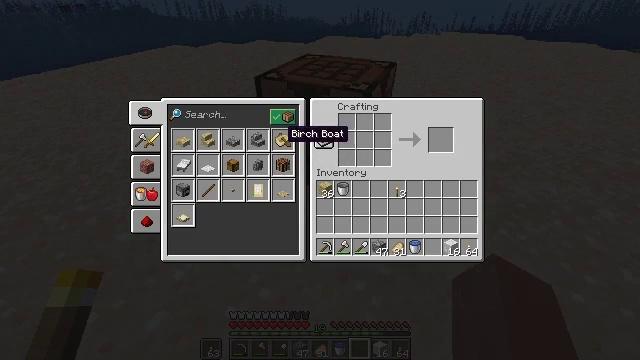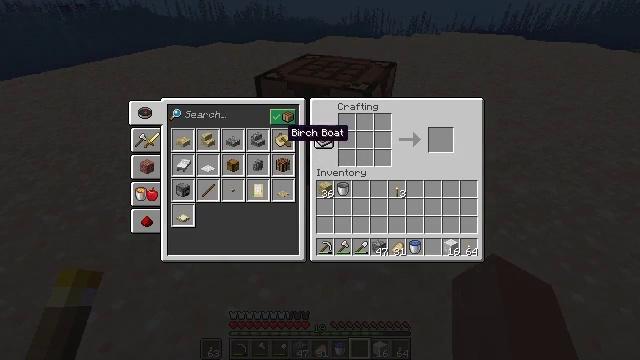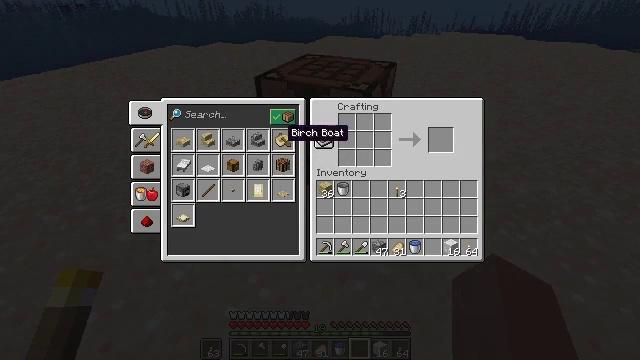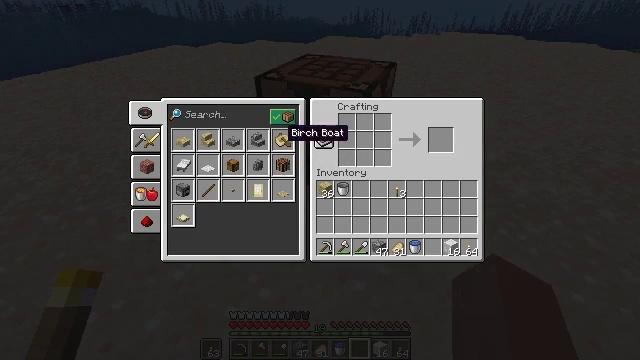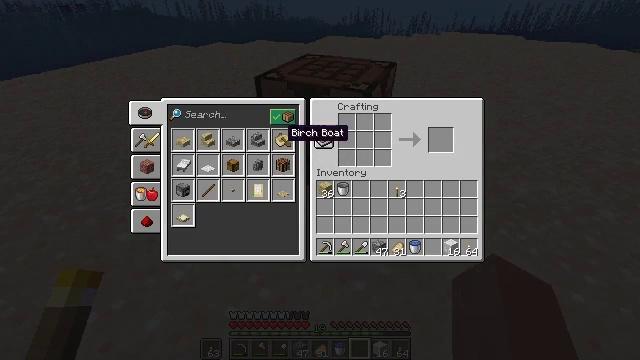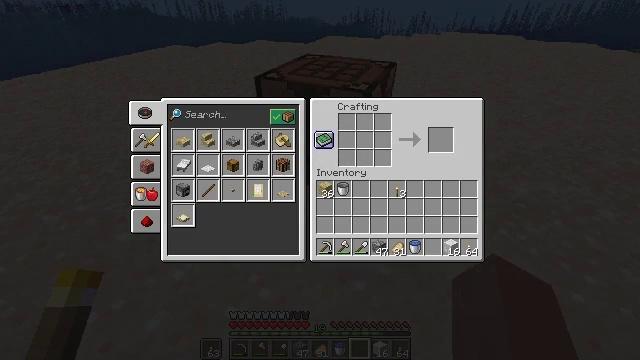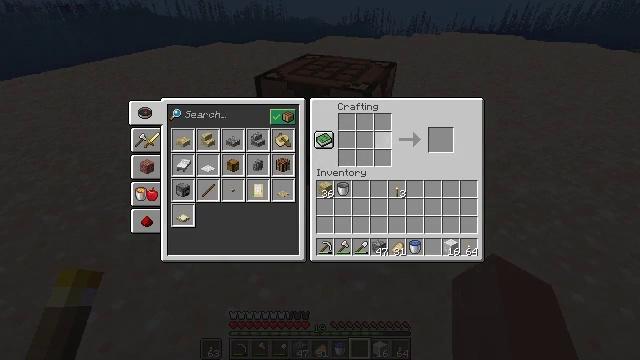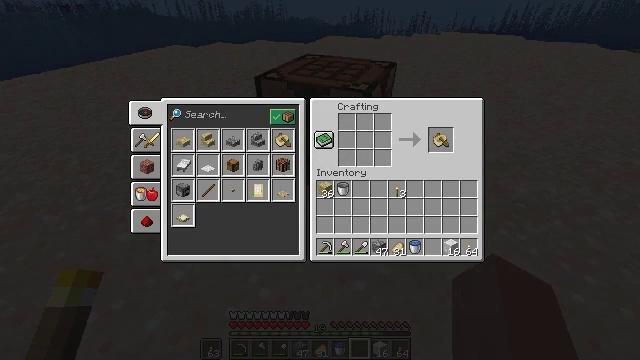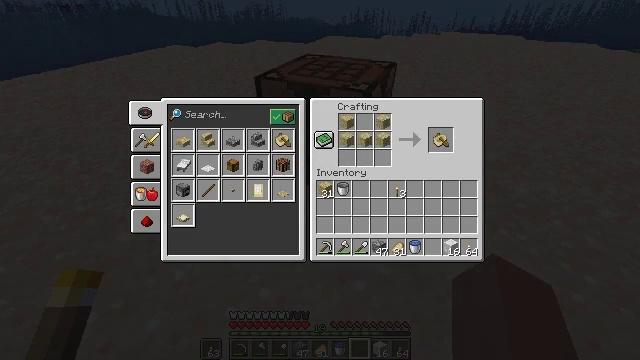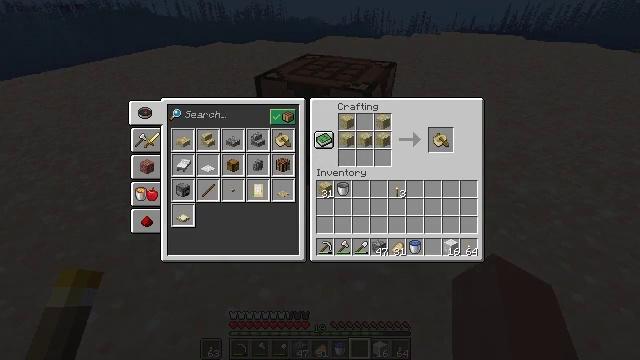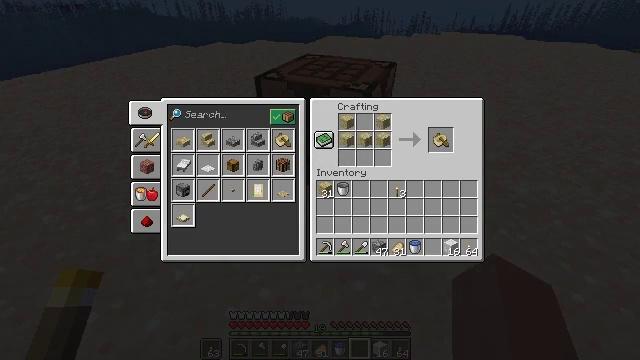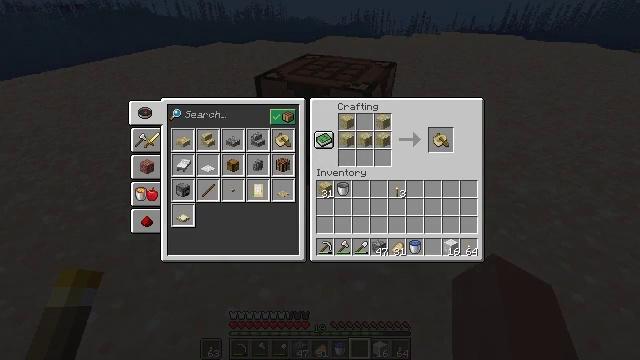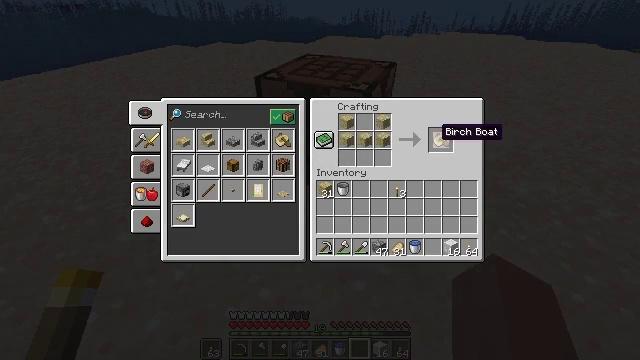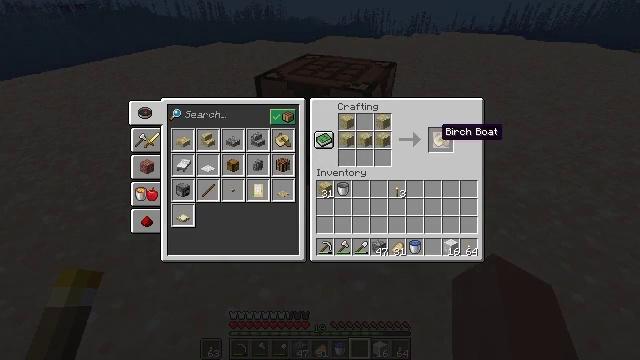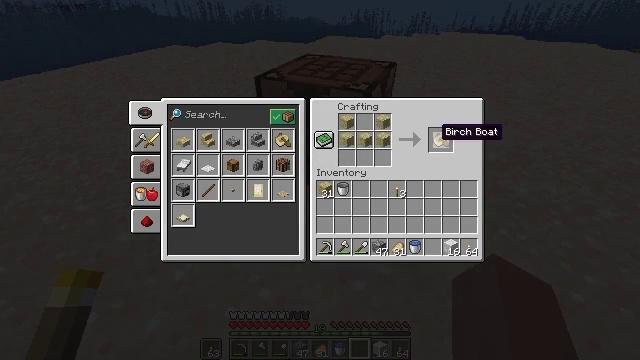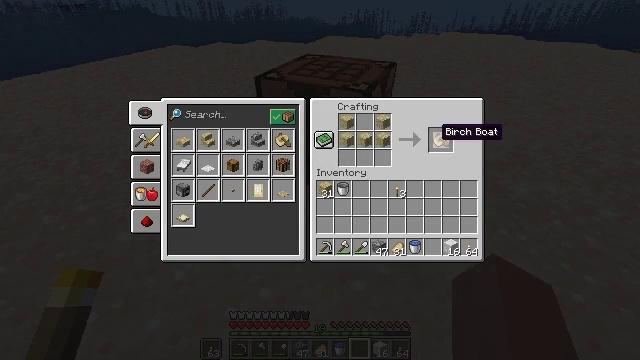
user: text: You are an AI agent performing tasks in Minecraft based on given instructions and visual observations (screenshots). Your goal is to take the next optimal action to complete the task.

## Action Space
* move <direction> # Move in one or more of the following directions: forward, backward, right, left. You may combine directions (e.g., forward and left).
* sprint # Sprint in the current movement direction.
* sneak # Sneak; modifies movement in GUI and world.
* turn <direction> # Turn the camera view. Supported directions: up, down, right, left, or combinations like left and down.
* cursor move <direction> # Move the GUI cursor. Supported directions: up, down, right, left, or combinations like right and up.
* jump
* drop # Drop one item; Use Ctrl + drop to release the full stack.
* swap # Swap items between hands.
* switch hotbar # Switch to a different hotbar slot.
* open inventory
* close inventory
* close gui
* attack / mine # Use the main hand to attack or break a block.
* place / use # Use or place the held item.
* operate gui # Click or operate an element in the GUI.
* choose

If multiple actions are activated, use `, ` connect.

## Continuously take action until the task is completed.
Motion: motion action
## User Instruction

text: Use the crafting table to create a birch boat.
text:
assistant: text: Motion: no_op
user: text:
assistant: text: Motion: operate gui
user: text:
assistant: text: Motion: operate gui
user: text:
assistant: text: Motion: no_op
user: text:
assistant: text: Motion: cursor move right
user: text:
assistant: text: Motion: cursor move right
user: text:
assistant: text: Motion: cursor move right
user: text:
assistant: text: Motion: cursor move right
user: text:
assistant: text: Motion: no_op
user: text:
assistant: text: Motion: no_op
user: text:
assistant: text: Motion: no_op
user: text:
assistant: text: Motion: no_op
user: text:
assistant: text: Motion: no_op
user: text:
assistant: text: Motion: no_op
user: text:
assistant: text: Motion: no_op
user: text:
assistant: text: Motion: no_op
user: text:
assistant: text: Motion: no_op
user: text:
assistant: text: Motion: no_op
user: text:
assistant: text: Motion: no_op
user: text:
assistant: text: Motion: no_op
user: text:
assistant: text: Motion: sneak
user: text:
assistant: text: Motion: sneak
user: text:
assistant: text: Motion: sneak, operate gui
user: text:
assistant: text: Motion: sneak, operate gui
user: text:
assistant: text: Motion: sneak
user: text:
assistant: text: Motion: sneak
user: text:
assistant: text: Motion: cursor move down
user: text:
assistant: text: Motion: cursor move down
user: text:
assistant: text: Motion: no_op